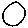
Label: circle